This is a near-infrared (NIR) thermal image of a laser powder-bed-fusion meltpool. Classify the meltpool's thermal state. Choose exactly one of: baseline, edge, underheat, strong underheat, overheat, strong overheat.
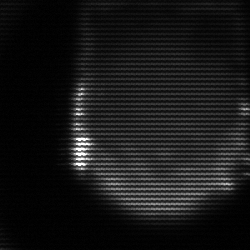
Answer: edge